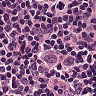
Metastatic tissue present: no